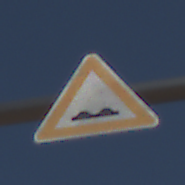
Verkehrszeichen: UnebeneFahrbahn
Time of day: MorningAfternoon
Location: Outdoor (Nature)
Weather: Clear
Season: NotSpecified
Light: Natural